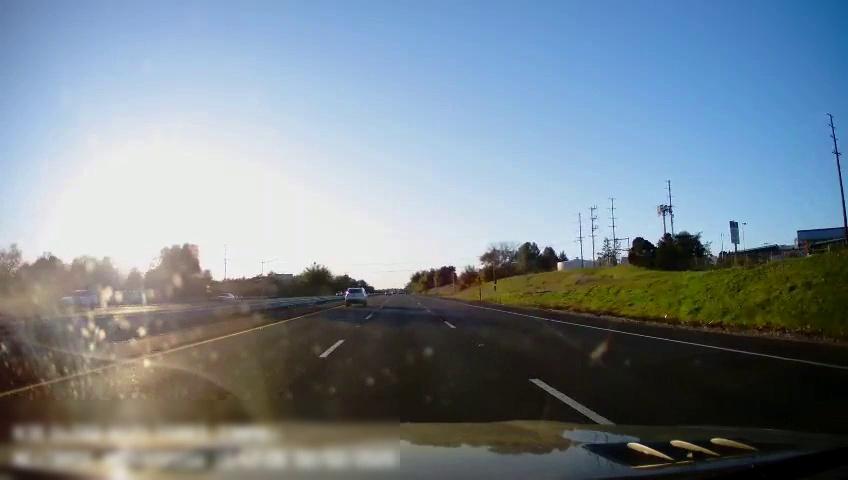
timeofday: Day
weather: Cloudy
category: Drivable Space
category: Drivable Space
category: Vehicles | Car
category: Vehicles | Car
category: Vehicles | SUV
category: Lanes | Alternate Lane
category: Lanes | Current Lane
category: Lanes | Current Lane
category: Lanes | Alternate Lane
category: Traffic | Signs
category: Traffic | Signs
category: Traffic | Signs